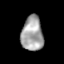
Tissue: skin
Cell type: Epithelial cells
Senescence score: 0.2773
Nuclear area (px): 737
Mean DAPI intensity: 164.183